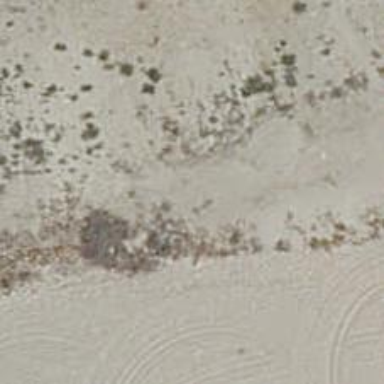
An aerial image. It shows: Sandy path.